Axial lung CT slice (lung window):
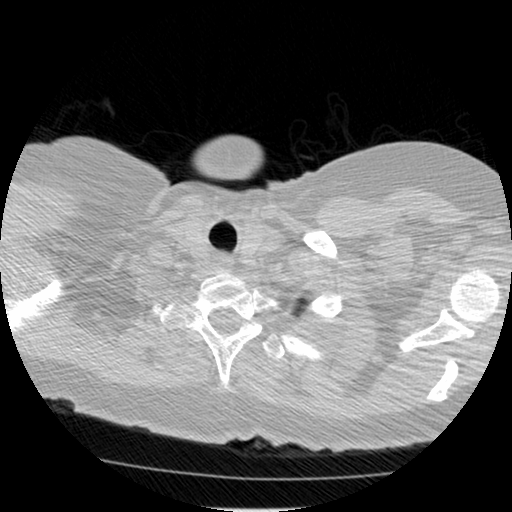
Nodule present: no